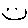
Label: smiley face